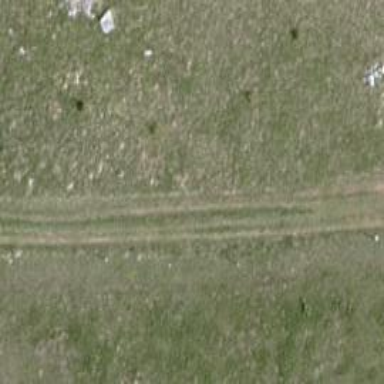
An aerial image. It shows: Track with very rough surface.